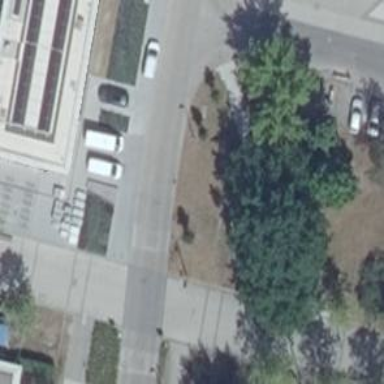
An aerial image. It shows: Footway.